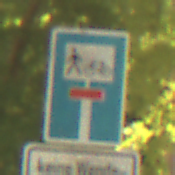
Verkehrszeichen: SackgasseRadverkehrFussgaengerDurchlaessig
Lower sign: HinweisGeaenderteVorfahrtVerkehrsfuehrungVerkehrsregelung3
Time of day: Midday
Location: Outdoor (Nature)
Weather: PartlyCloudy
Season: NotSpecified
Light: Natural